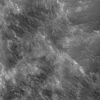
Atmospheric dust classification: not_dusty